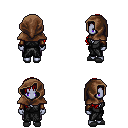
a pixel art fantasy rpg character, female body template, dark elf, purple skin, gray robe, metal pants, red right-swept hairstyle, cloth hood, cloth bracers, gray slippers, four views (front, back, left, right), 2x2 character sprite sheet, small pixel art, hard edges, no anti-aliasing